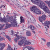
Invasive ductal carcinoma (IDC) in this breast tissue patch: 1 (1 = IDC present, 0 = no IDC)